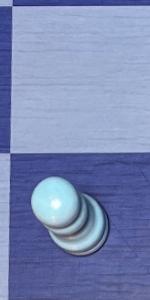
Label: Pawn_White